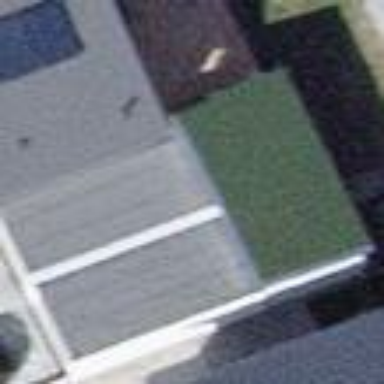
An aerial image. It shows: Garage.